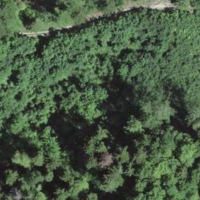
EUNIS habitat code: 44
Species observed at this site:
Cirsium arvense